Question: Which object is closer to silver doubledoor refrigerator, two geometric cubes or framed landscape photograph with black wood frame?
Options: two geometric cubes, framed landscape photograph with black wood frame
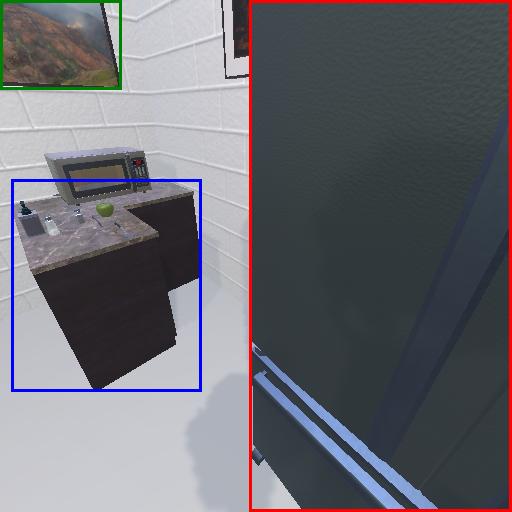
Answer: two geometric cubes